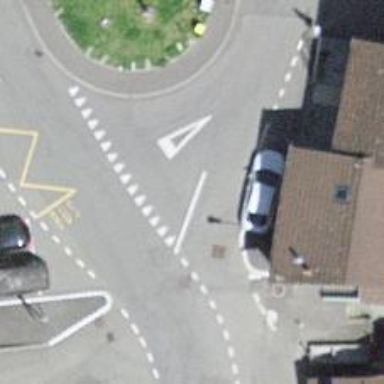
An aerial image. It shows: Post box.